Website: macys
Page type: cart
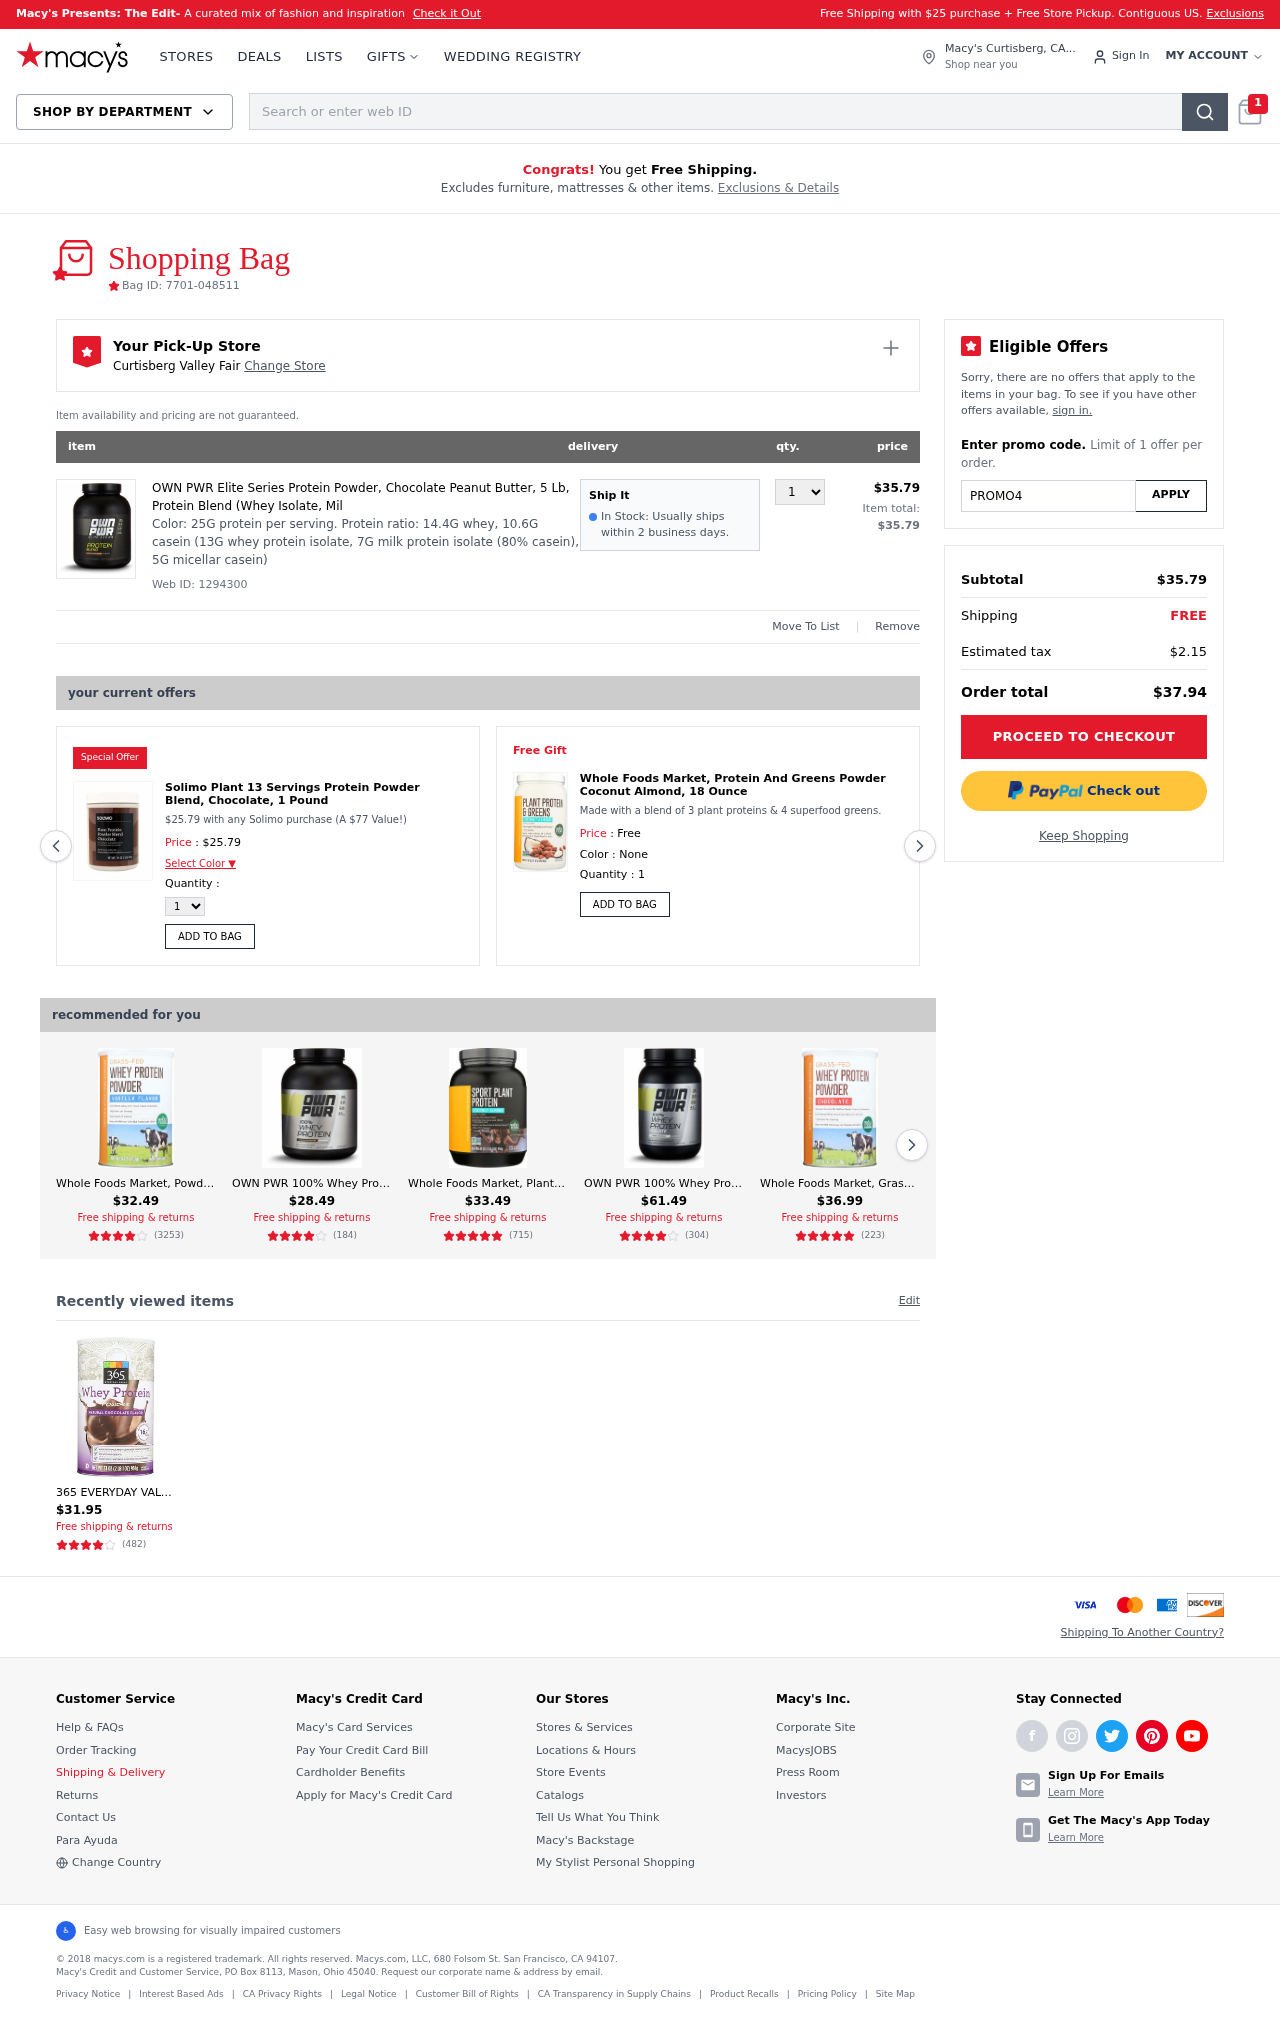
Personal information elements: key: PII_CITY
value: Curtisberg Valley Fair Change Store
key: PII_CITY_STATE
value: Curtisberg, CA
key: PII_PROMO_CODE
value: PROMO47CY
Product elements: key: PRODUCT1_DESC
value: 25G protein per serving. Protein ratio: 14.4G whey, 10.6G casein (13G whey protein isolate, 7G milk protein isolate (80% casein), 5G micellar casein)
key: PRODUCT1_NAME
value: OWN PWR Elite Series Protein Powder, Chocolate Peanut Butter, 5 Lb, Protein Blend (Whey Isolate, Mil
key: PRODUCT1_PRICE
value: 35.79
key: PRODUCT1_QUANTITY
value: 1
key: PRODUCT2_NAME
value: Solimo Plant 13 Servings Protein Powder Blend, Chocolate, 1 Pound
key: PRODUCT2_PRICE
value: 25.79
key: PRODUCT3_DESC
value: Made with a blend of 3 plant proteins & 4 superfood greens.
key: PRODUCT3_NAME
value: Whole Foods Market, Protein And Greens Powder Coconut Almond, 18 Ounce
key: PRODUCT4_NAME
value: Whole Foods Market, Powder Whey Protein Grass Fed Vanilla, 12 Ounce
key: PRODUCT4_NUM_RATINGS
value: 3253
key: PRODUCT4_PRICE
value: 32.49
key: PRODUCT4_RATING
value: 3.9
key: PRODUCT5_NAME
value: OWN PWR 100% Whey Protein Powder, Chocolate Cake Batter, 25 G Protein with Enzymes, 5 Pound (62 Serv
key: PRODUCT5_NUM_RATINGS
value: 184
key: PRODUCT5_PRICE
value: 28.49
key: PRODUCT5_RATING
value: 4.3
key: PRODUCT6_NAME
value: Whole Foods Market, Plant Protein Sport Coconut Almond, 33 Ounce
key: PRODUCT6_NUM_RATINGS
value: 715
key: PRODUCT6_PRICE
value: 33.49
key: PRODUCT6_RATING
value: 4.7
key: PRODUCT7_NAME
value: OWN PWR 100% Whey Protein Isolate Powder, Vanilla Ice Cream, 25 G Protein, 2 Pound (28 Servings)
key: PRODUCT7_NUM_RATINGS
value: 304
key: PRODUCT7_PRICE
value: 61.49
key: PRODUCT7_RATING
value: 4.3
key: PRODUCT8_NAME
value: Whole Foods Market, Grass-Fed Whey Protein Powder, Chocolate, 12 oz
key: PRODUCT8_NUM_RATINGS
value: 223
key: PRODUCT8_PRICE
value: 36.99
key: PRODUCT8_RATING
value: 4.8
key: PRODUCT9_NAME
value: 365 EVERYDAY VALUE Chocolate Whey Protein Powder, 33 OZ
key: PRODUCT9_NUM_RATINGS
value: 482
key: PRODUCT9_PRICE
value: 31.95
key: PRODUCT9_RATING
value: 3.9
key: PRODUCT2_DESC
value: $25.79 with any Solimo purchase (A $77 Value!)
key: PRODUCT1_WEB_ID
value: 1294300
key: PRODUCT1_TOTAL
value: $35.79
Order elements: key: ORDER_NUM_ITEMS
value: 1
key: ORDER_ID
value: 7701-048511
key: ORDER_SUBTOTAL
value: $35.79
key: ORDER_TAX
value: $2.15
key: ORDER_TOTAL
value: $37.94
Search elements: key: HEADER_SEARCH
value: Search or enter web ID